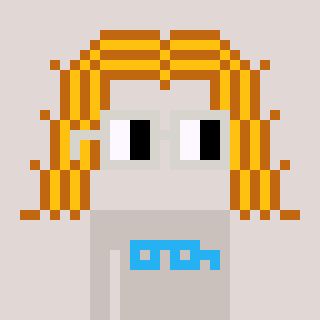
a pixel art character with square light gray glasses, a hair-shaped head and a foggrey-colored body on a warm background